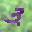
Label: 3